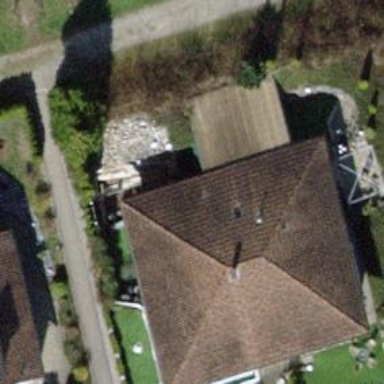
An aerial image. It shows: Detached building with pyramidal roof shape.